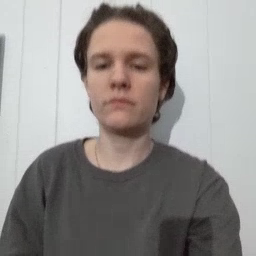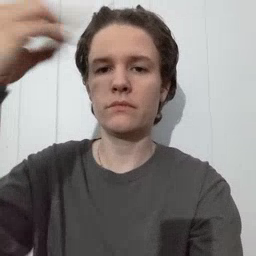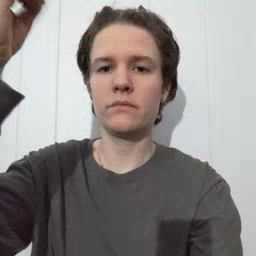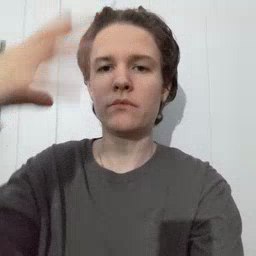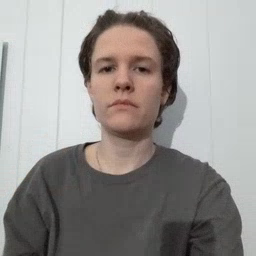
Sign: shower